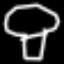
Label: mushroom